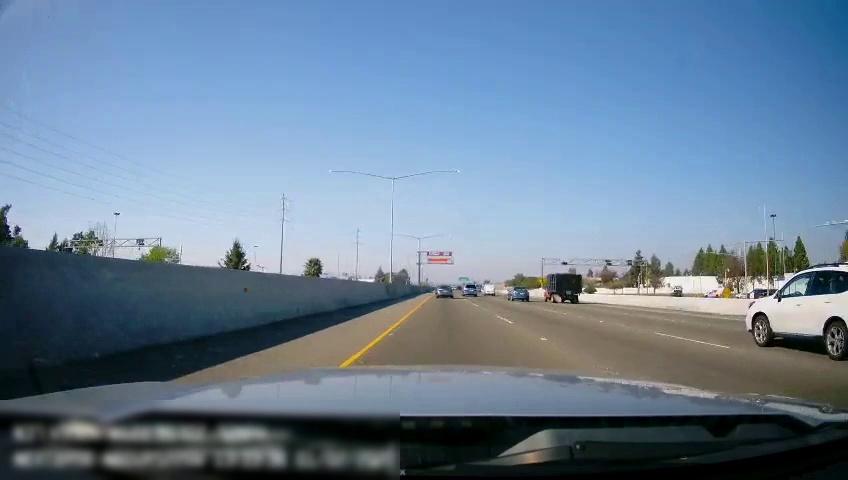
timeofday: Day
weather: Sunny
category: Drivable Space
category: Vehicles | SUV
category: Vehicles | Truck
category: Vehicles | Car
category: Vehicles | Truck
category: Vehicles | SUV
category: Vehicles | Car
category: Lanes | Current Lane
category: Lanes | Current Lane
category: Lanes | Alternate Lane
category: Lanes | Alternate Lane